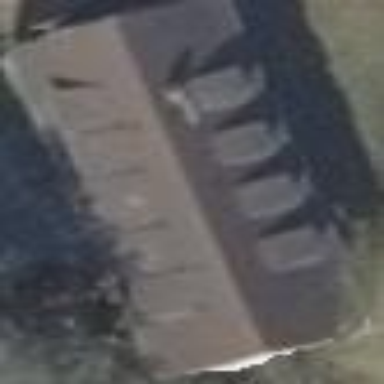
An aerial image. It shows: Gabled roof on building that houses apartments.